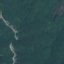
Land use / land cover: Forest